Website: home-depot
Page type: payment
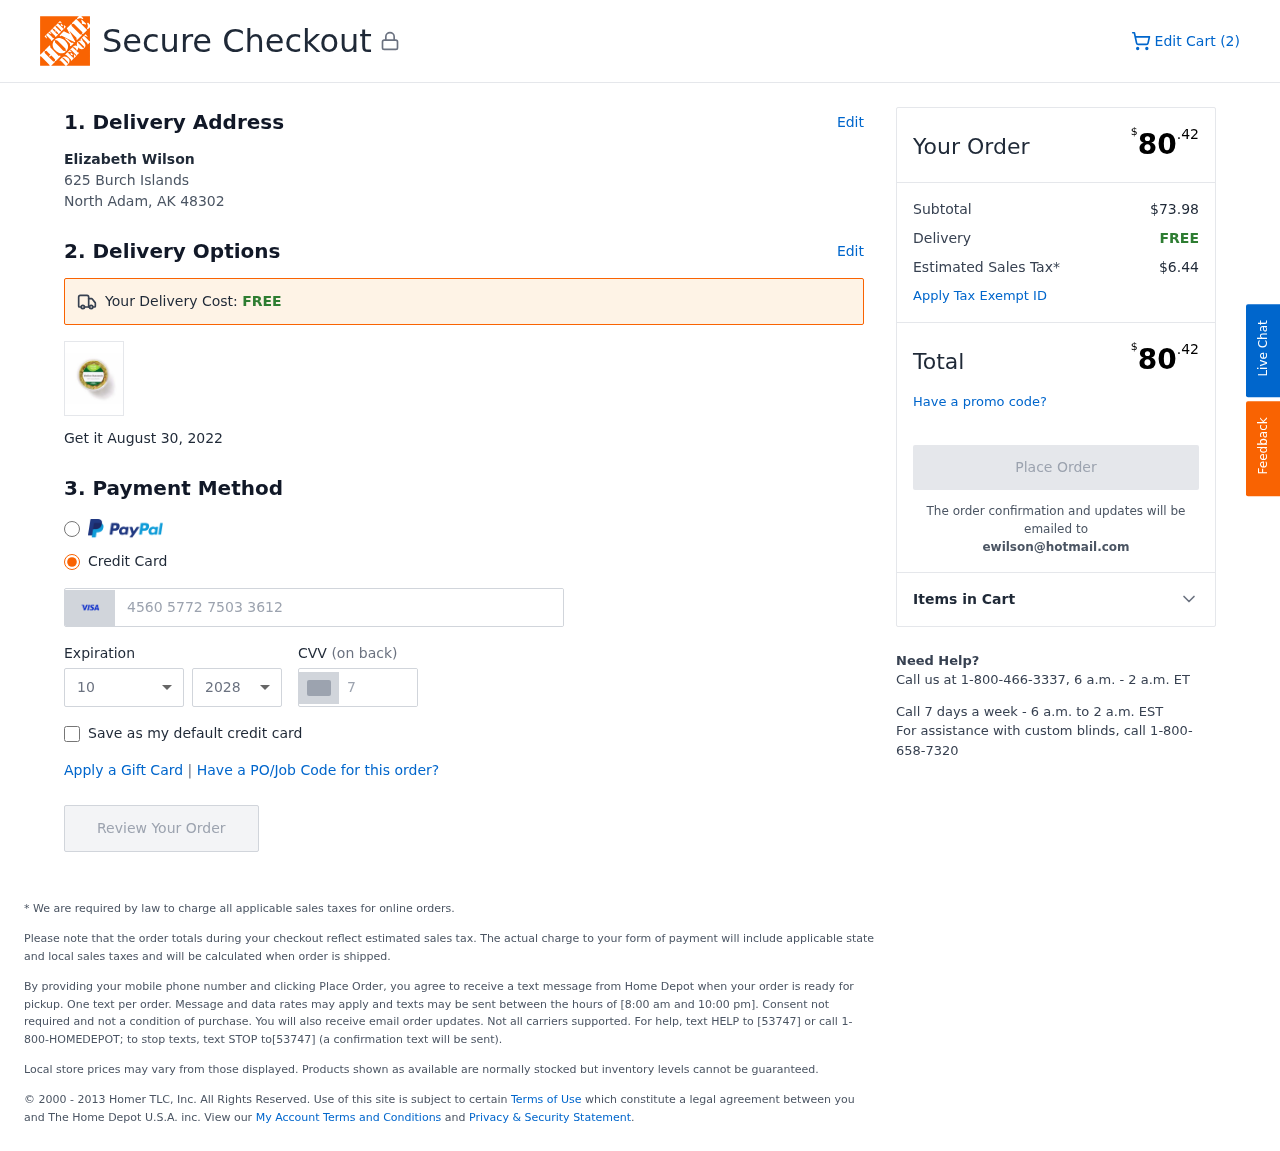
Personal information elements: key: PII_CARD_CVV
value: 760
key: PII_CARD_EXPIRY_MONTH
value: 10
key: PII_CARD_EXPIRY_YEAR
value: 28
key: PII_CARD_NUMBER
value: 4560 5772 7503 3612
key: PII_CITY_STATE_ZIP
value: North Adam, AK 48302
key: PII_EMAIL
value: ewilson@hotmail.com
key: PII_FULLNAME
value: Elizabeth Wilson
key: PII_STREET
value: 625 Burch Islands
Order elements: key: ORDER_NUM_ITEMS
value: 2
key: ORDER_DELIVERY_DATE
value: August 30, 2022
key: ORDER_TOTAL
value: $80.42
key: ORDER_SUBTOTAL
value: $73.98
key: ORDER_SHIPPING_COST
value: FREE
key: ORDER_TAX
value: $6.44